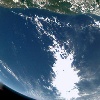
Label: water